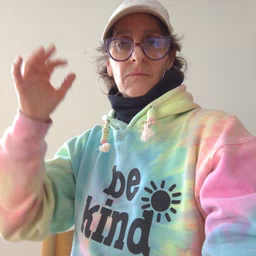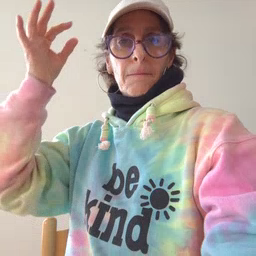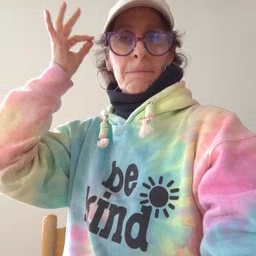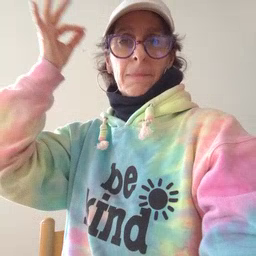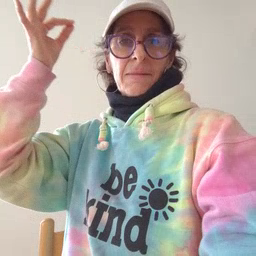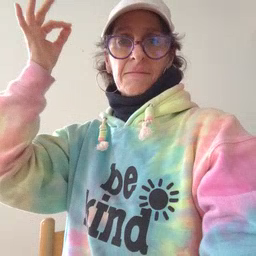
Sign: hair